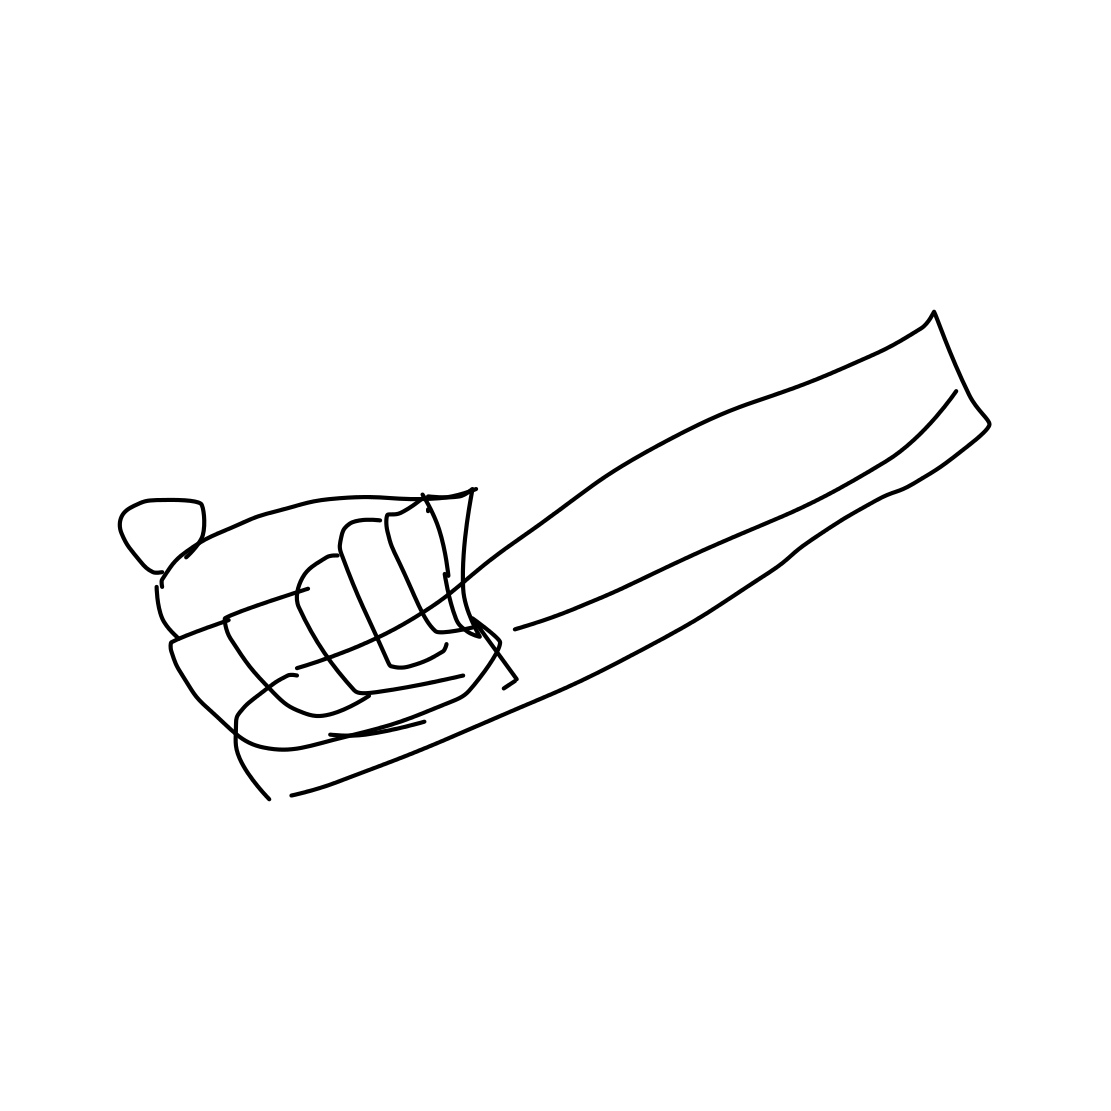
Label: toothbrush